Interaction volume radius: 5 \u00c5
Interaction volume height: 20 \u00c5
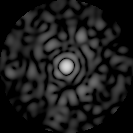
Disorder parameter: 0.8289